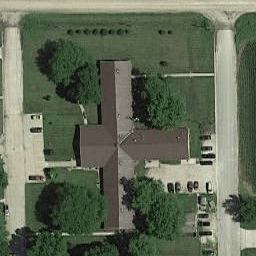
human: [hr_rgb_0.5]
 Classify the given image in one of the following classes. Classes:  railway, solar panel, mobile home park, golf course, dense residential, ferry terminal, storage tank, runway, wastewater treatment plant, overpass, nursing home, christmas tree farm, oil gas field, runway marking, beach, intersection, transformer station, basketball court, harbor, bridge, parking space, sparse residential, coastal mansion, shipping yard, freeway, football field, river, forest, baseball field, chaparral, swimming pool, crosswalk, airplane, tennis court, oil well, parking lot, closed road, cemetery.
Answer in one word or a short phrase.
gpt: nursing home